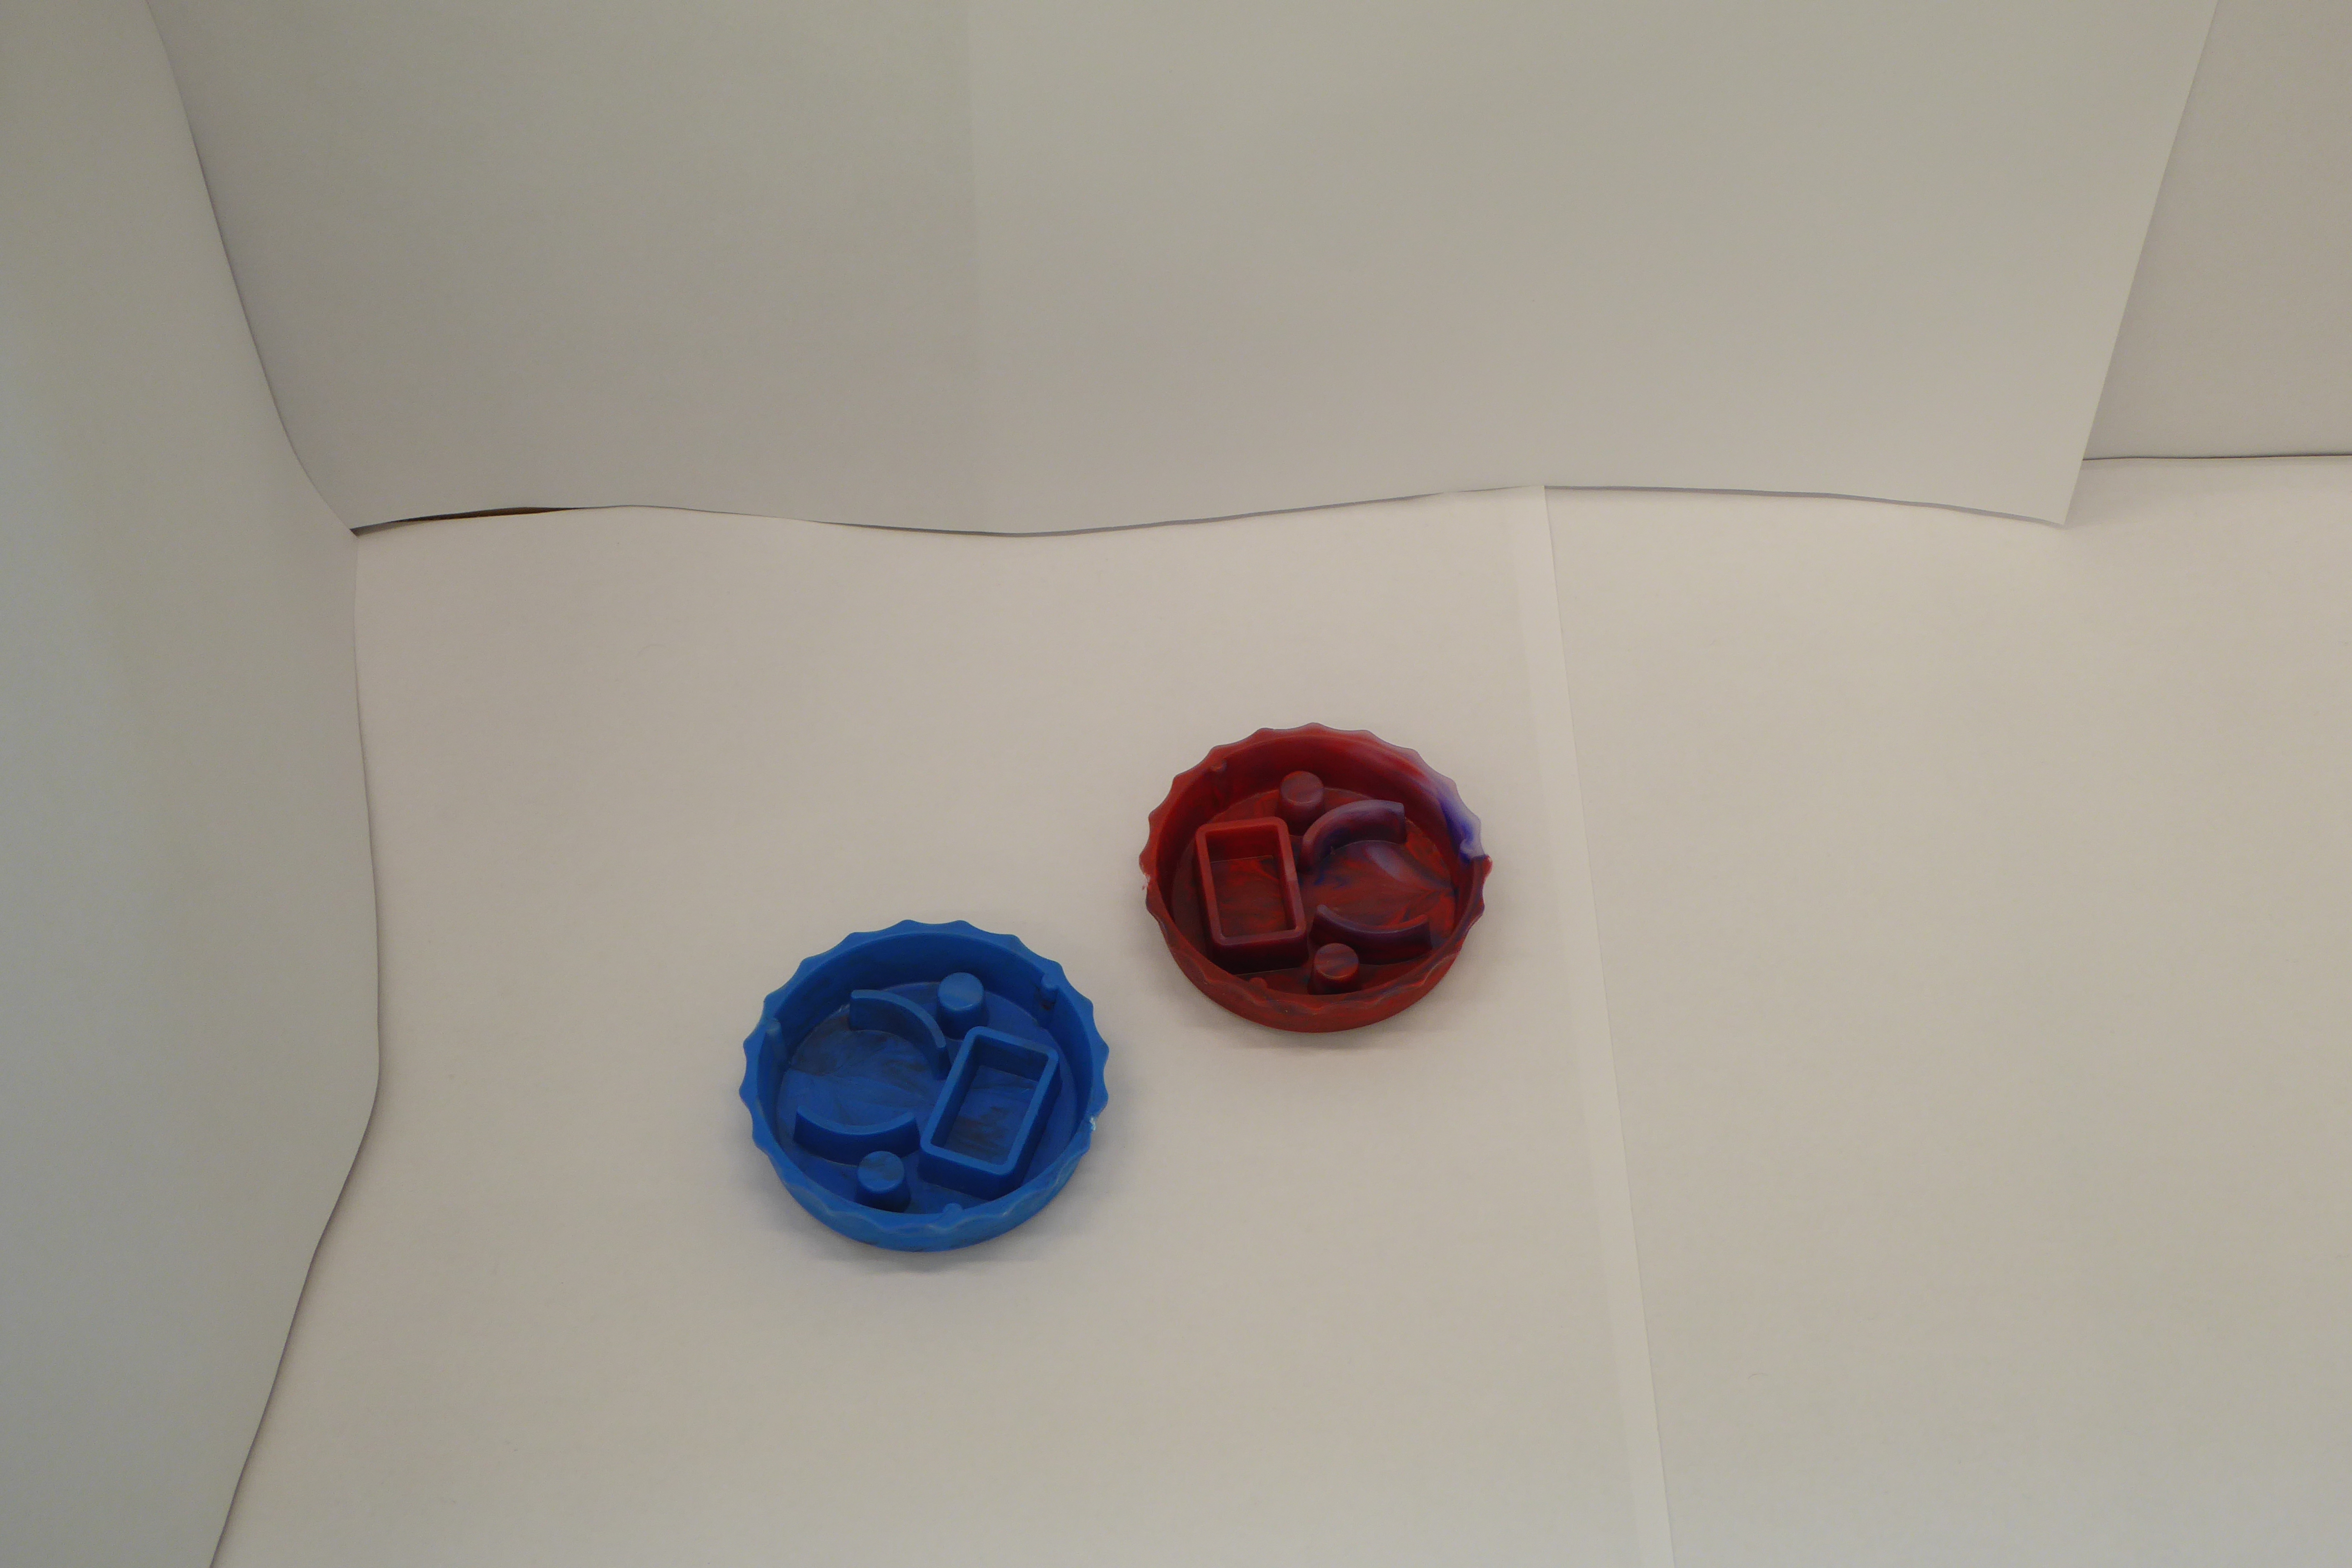
Label: Bottle Opener - Cover